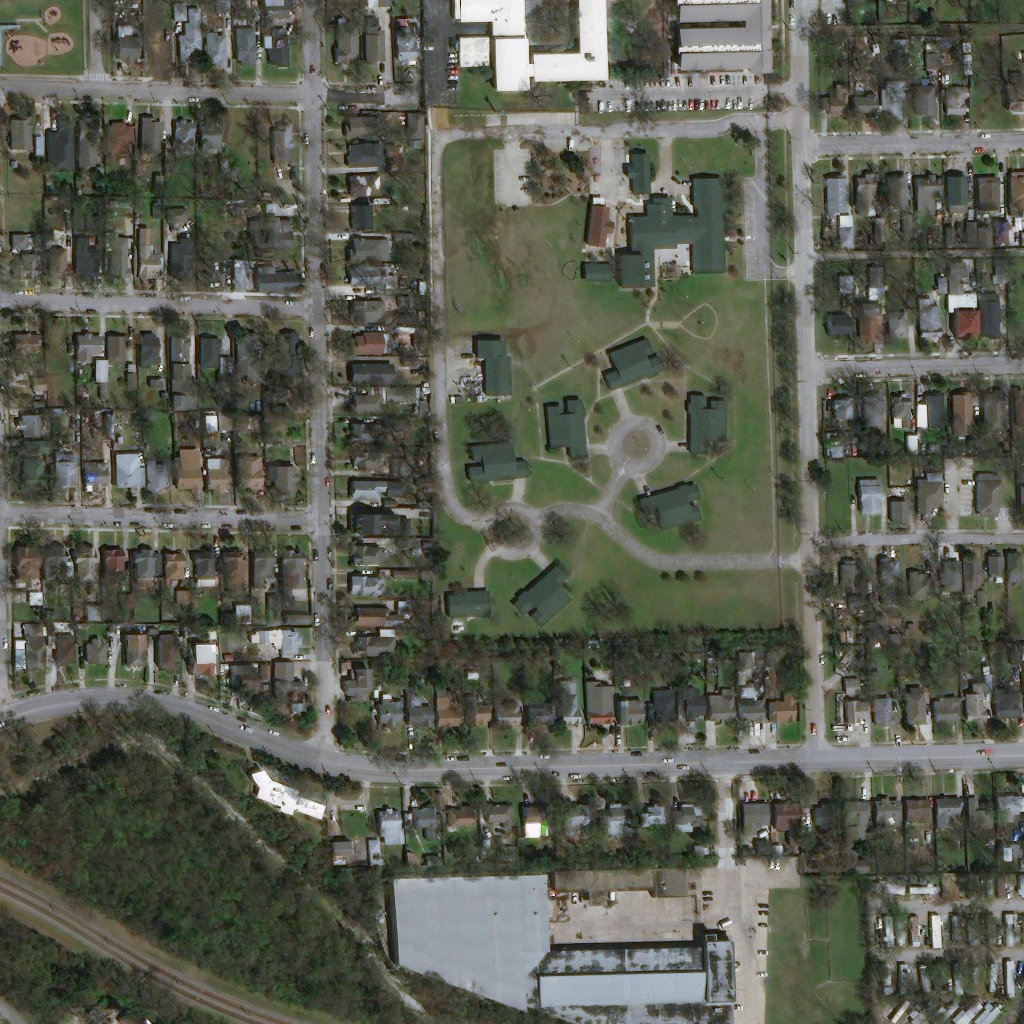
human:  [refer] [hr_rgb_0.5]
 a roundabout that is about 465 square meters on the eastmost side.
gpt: <box>[[59, 40, 65, 46, 0]]</box>

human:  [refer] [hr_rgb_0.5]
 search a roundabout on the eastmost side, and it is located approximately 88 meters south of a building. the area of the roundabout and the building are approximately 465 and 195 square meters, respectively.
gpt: <box>[[59, 40, 65, 46, 0]]</box>